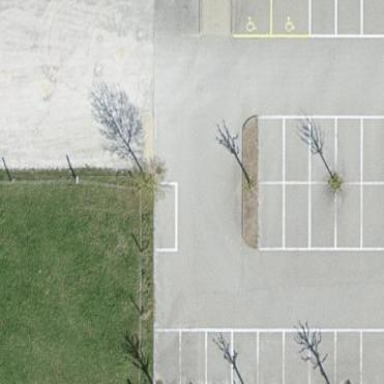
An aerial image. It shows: Parking area with asphalt surface.